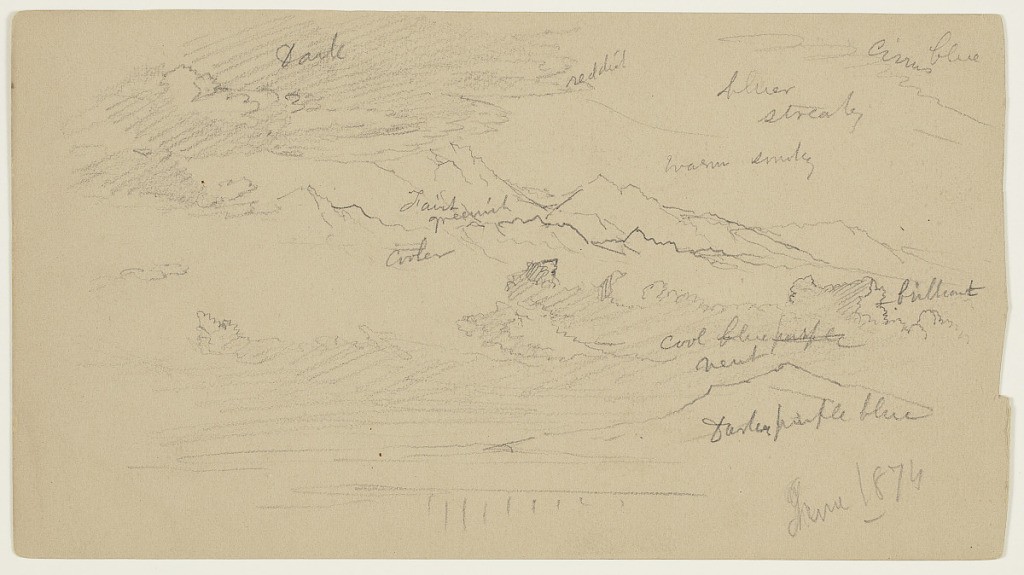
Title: Mist in Rugged Mountains
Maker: Frederic Edwin Church, American, 1826–1900
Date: June 1874
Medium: Graphite on tan wove paper; verso: graphite
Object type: Drawing
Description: Landscape sketch showing a view of mist and clouds around an extremely sharp and craggy mountain range. While this scene was recorded in Hudson, New York (likely on the grounds of the artist's estate, Olana), these dramatic mountains almost certainly are not the Catskills. At lower right, a small but still sharp mountain is shown in the middle distance beside what appears to be a body of water. A low-lying bank of billowing mist rises behind this prominence and frames a view of a tall and craggy mountain range in the background. The range has numerous sharp peaks that rise and disappear into a dark bank of clouds at upper left.

Verso: Landscape sketch showing a view of a mountain range at sunset. The ridge is outlined along the lower margin and is relatively flat without any dramatic, defining features. Layers of hazy clouds are variously lit by the setting sun in the sky above. At center left, a kind of vertical column formation of clouds is visible.